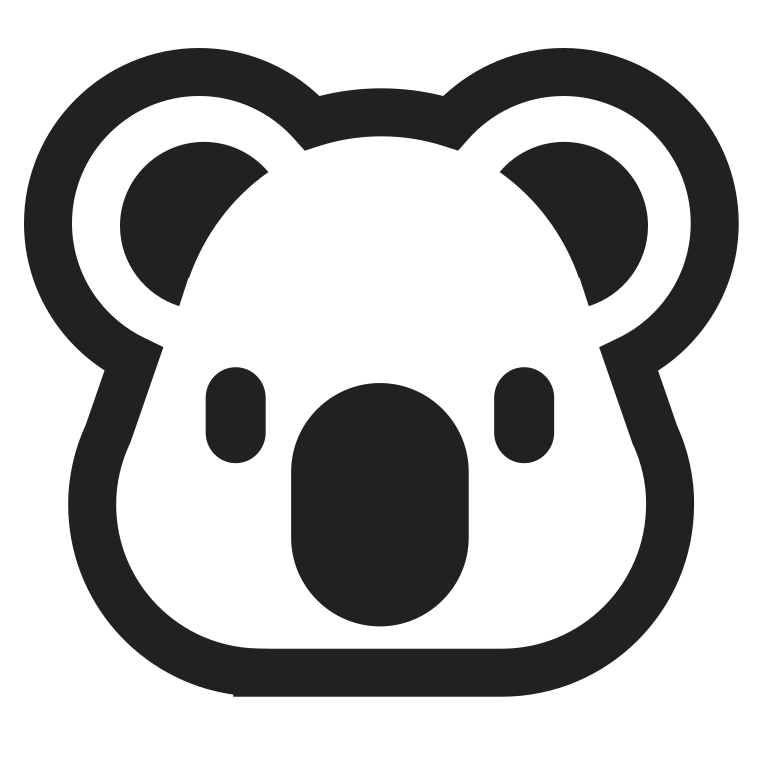
koala high contrast